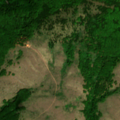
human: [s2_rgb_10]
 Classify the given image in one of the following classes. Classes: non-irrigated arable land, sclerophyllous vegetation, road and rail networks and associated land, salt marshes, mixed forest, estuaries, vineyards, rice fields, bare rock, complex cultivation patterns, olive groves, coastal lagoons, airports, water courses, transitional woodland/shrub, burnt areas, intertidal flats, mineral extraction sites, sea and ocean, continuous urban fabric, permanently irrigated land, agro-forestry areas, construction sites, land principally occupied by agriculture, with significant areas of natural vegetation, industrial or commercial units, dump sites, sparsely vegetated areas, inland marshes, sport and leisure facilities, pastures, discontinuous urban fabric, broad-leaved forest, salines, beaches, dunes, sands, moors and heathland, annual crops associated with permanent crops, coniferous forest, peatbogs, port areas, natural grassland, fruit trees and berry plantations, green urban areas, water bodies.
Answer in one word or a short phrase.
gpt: broad-leaved forest, mixed forest, natural grassland, transitional woodland/shrub